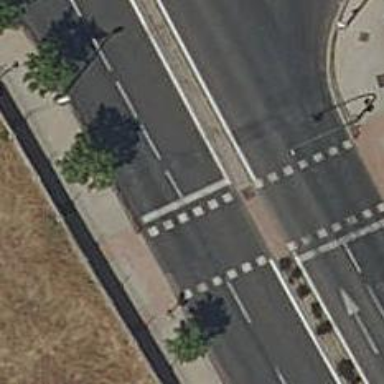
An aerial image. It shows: Crossing with traffic signals.